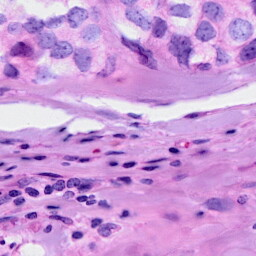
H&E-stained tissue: Breast